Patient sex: F
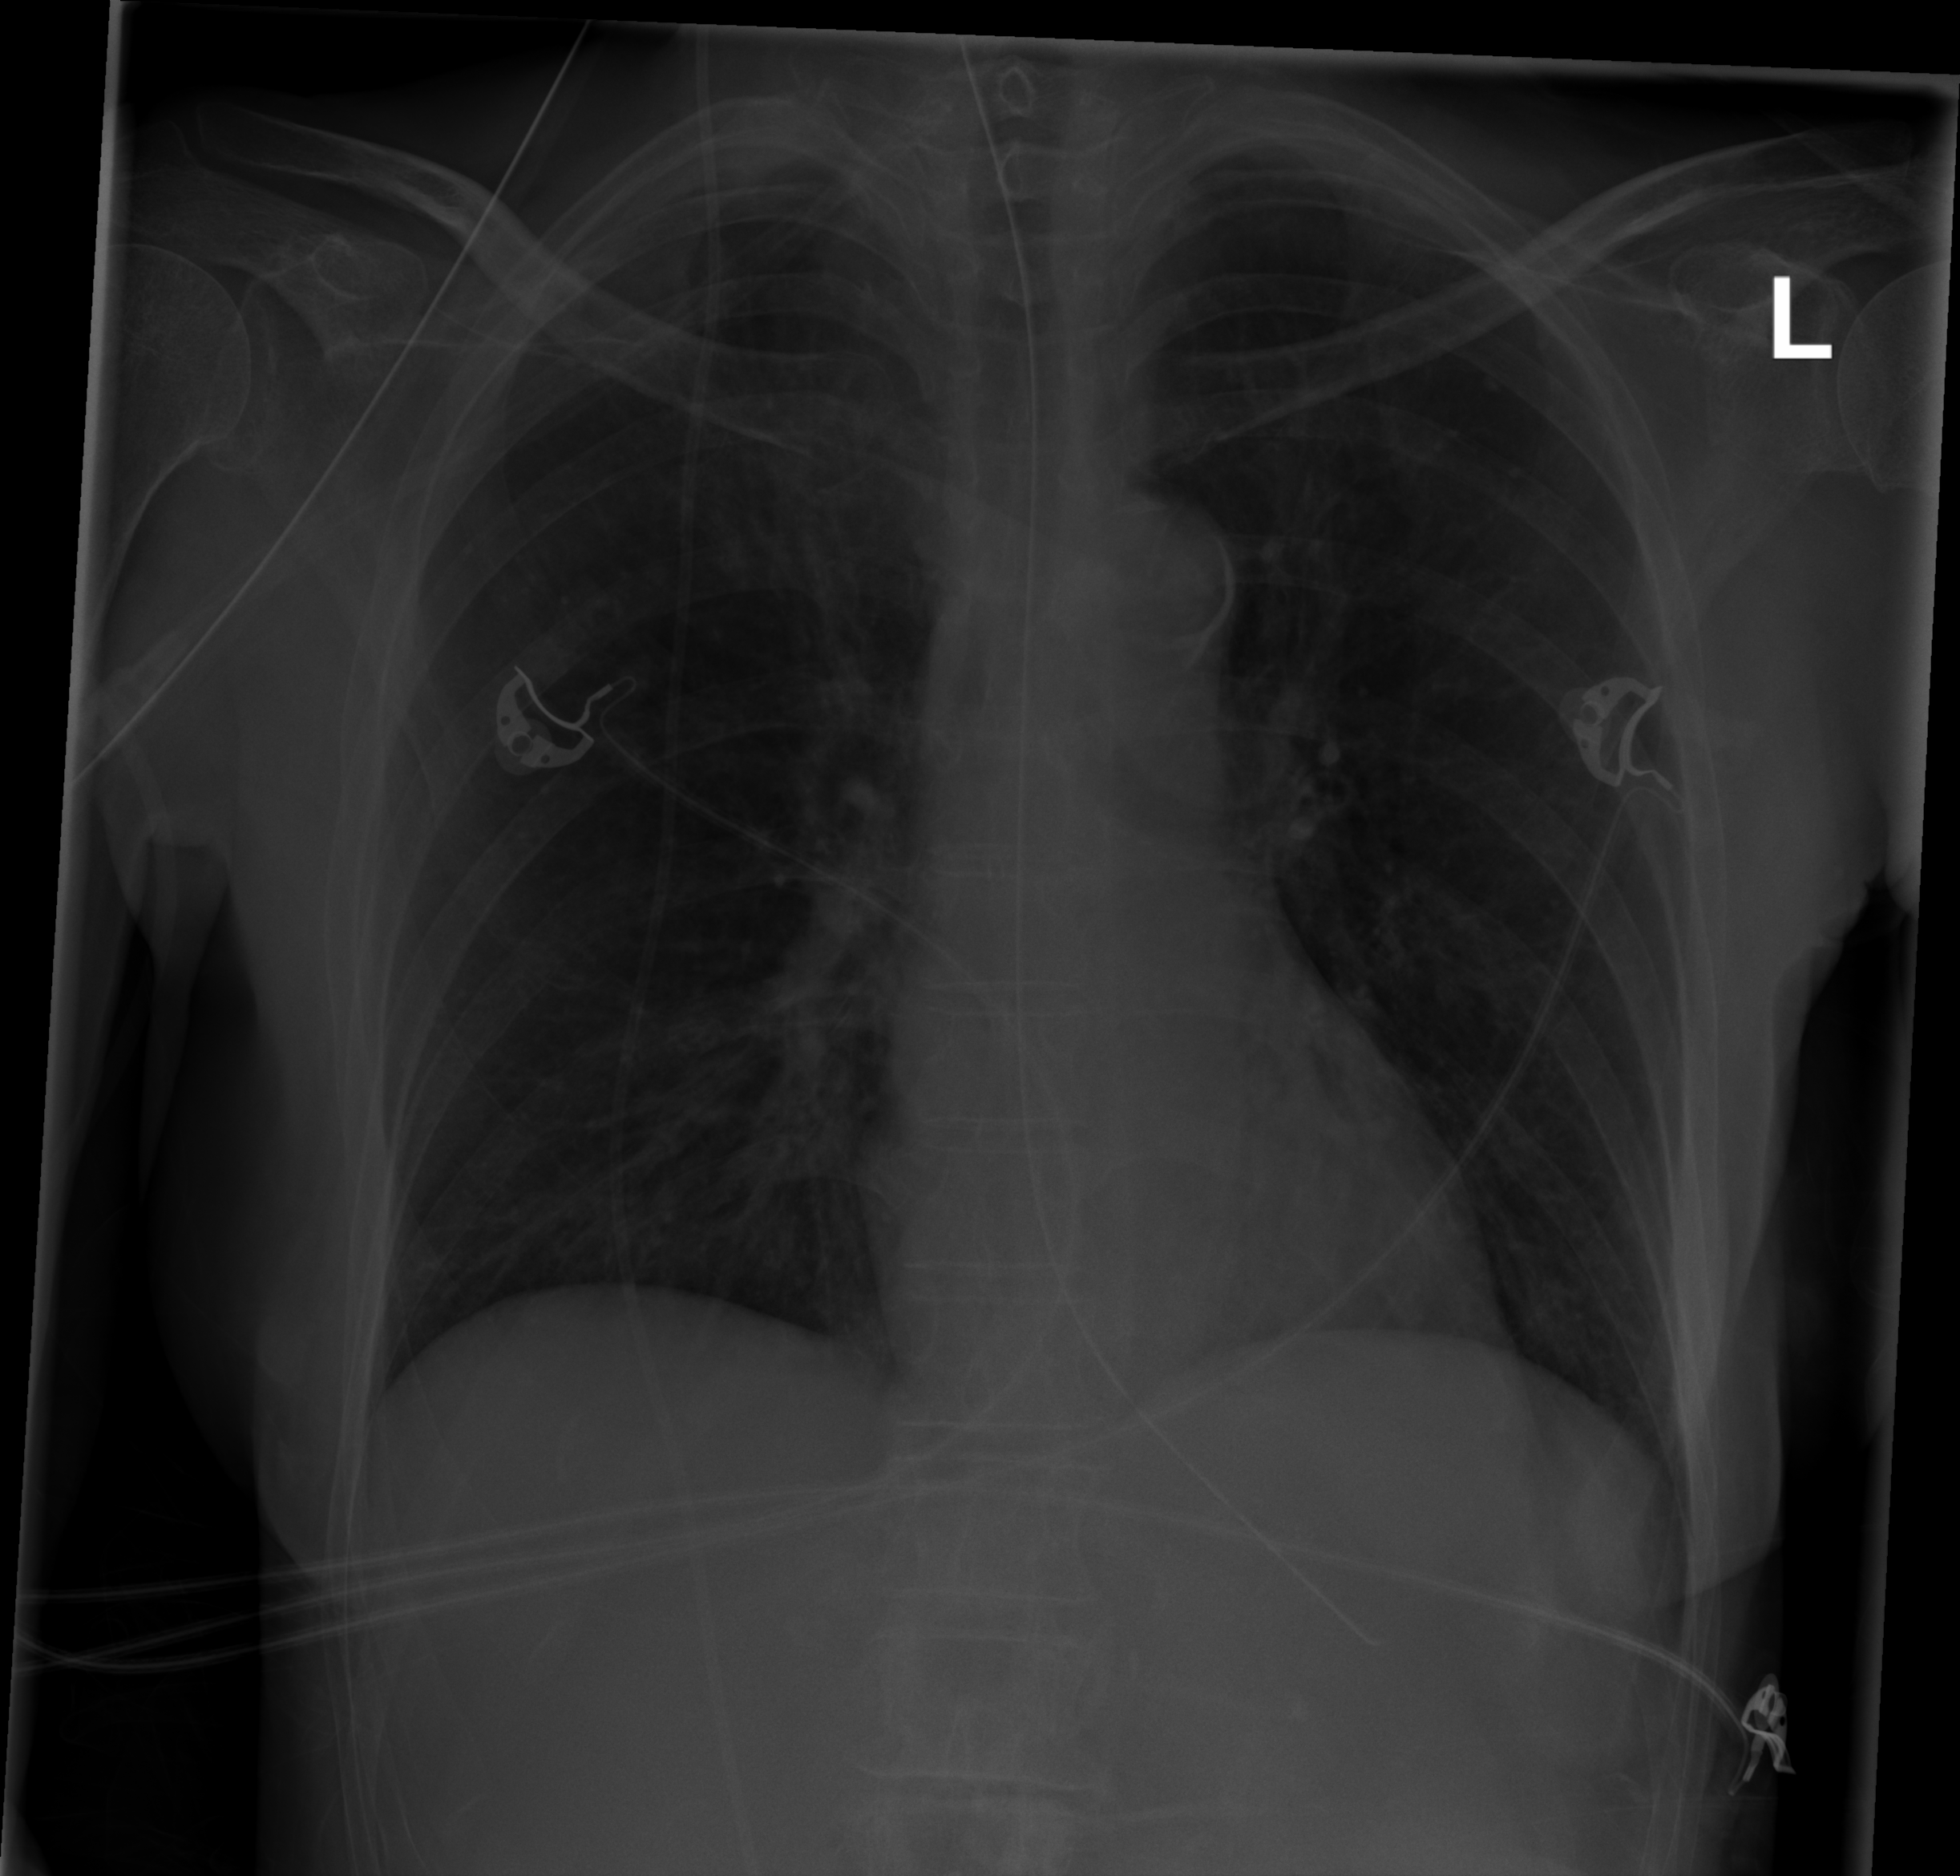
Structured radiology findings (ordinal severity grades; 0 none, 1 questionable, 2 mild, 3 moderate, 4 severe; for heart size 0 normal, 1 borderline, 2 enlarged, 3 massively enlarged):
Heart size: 0
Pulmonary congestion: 0
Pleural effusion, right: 0
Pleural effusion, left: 0
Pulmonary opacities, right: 0
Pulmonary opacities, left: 0
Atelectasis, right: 2
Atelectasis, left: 2